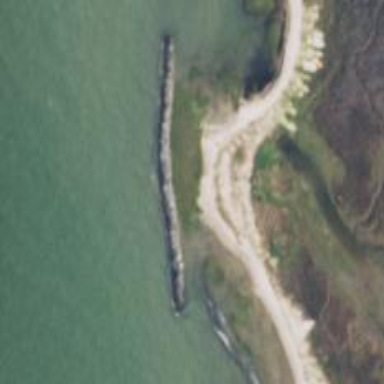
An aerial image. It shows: Breakwater structure.